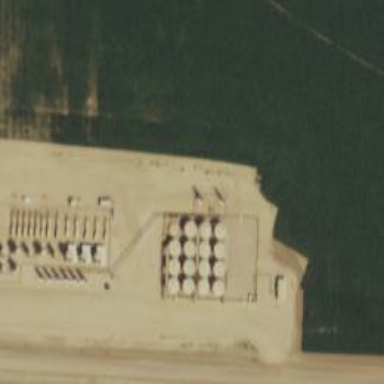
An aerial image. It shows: Storage tank that is man-made.